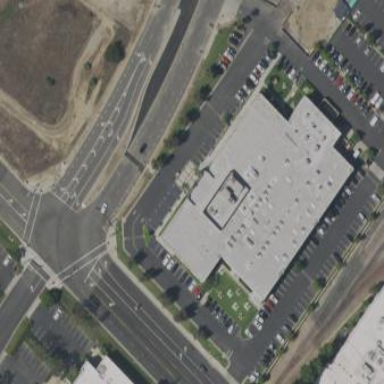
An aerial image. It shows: Commercial building.